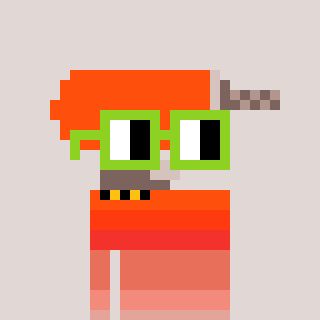
a pixel art character with square light green glasses, a drill-shaped head and a redpinkish-colored body on a warm background